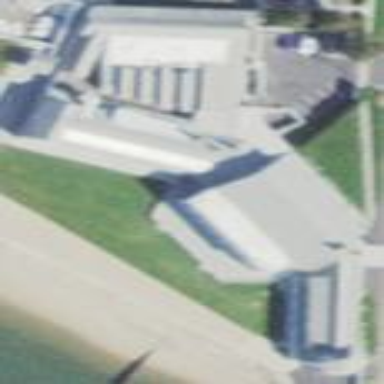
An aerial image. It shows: Sailing club building.